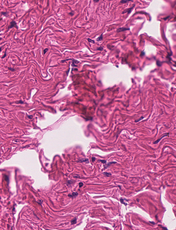
Tumor epithelial tissue: no
Tumor-associated stroma tissue: yes
Normal tissue: no